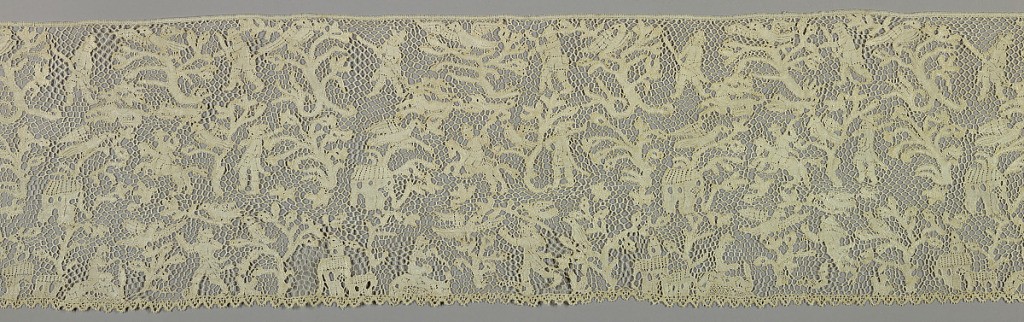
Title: Flounce
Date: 17th century
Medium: linen Technique: bobbin lace, discontinuous tape
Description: Flounce with a design of huntsmen, birds, animals, and elaborate tree pattern. Pattern pieces connected by large scale four-sided mesh.